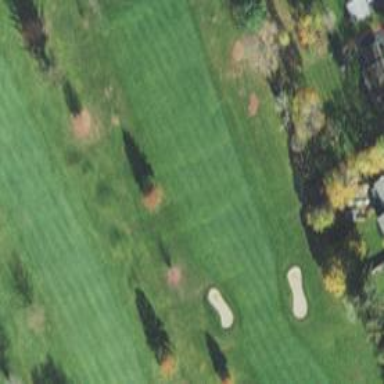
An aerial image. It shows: View of golf hole.